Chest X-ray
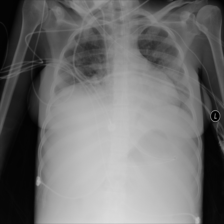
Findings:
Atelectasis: positive
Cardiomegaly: negative
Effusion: negative
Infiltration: positive
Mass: negative
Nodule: negative
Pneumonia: negative
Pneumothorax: negative
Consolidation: negative
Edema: negative
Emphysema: negative
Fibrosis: negative
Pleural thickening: negative
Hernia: negative